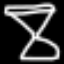
Label: hourglass